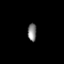
Tissue: lung
Cell type: Epithelial cells
Senescence score: 0.6365
Nuclear area (px): 157
Mean DAPI intensity: 126.631